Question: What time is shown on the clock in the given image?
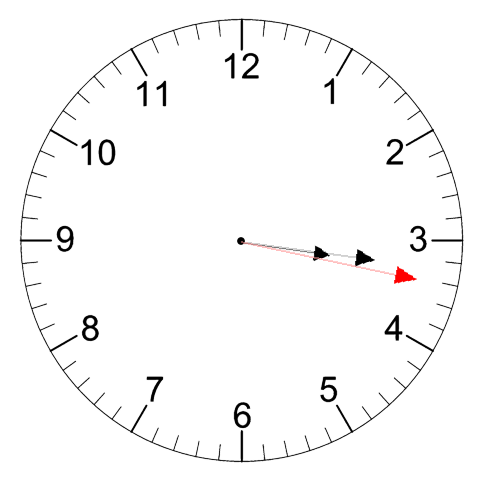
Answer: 03:16:17